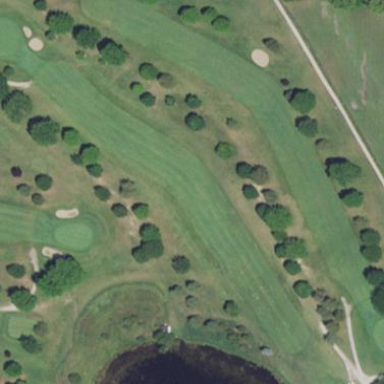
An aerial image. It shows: Golf fairway surrounded by grass.